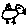
Label: bird